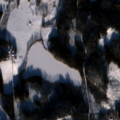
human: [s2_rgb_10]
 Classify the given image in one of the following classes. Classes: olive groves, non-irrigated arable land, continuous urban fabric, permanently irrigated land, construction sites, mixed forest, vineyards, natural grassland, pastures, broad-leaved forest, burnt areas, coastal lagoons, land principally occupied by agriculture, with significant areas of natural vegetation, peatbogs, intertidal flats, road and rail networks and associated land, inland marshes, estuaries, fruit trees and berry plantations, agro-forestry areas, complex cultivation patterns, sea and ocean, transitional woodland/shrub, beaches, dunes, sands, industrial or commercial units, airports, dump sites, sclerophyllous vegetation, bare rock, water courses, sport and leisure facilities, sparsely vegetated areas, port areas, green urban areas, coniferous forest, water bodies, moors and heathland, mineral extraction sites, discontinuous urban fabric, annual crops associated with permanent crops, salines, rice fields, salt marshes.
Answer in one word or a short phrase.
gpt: non-irrigated arable land, coniferous forest, mixed forest, transitional woodland/shrub, water bodies